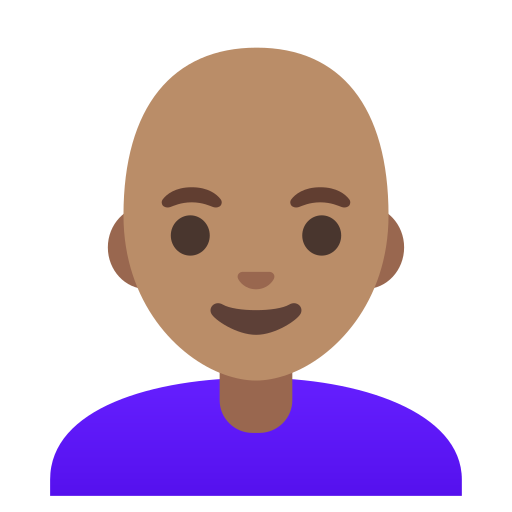
Emoji: 👩🏽‍🦲